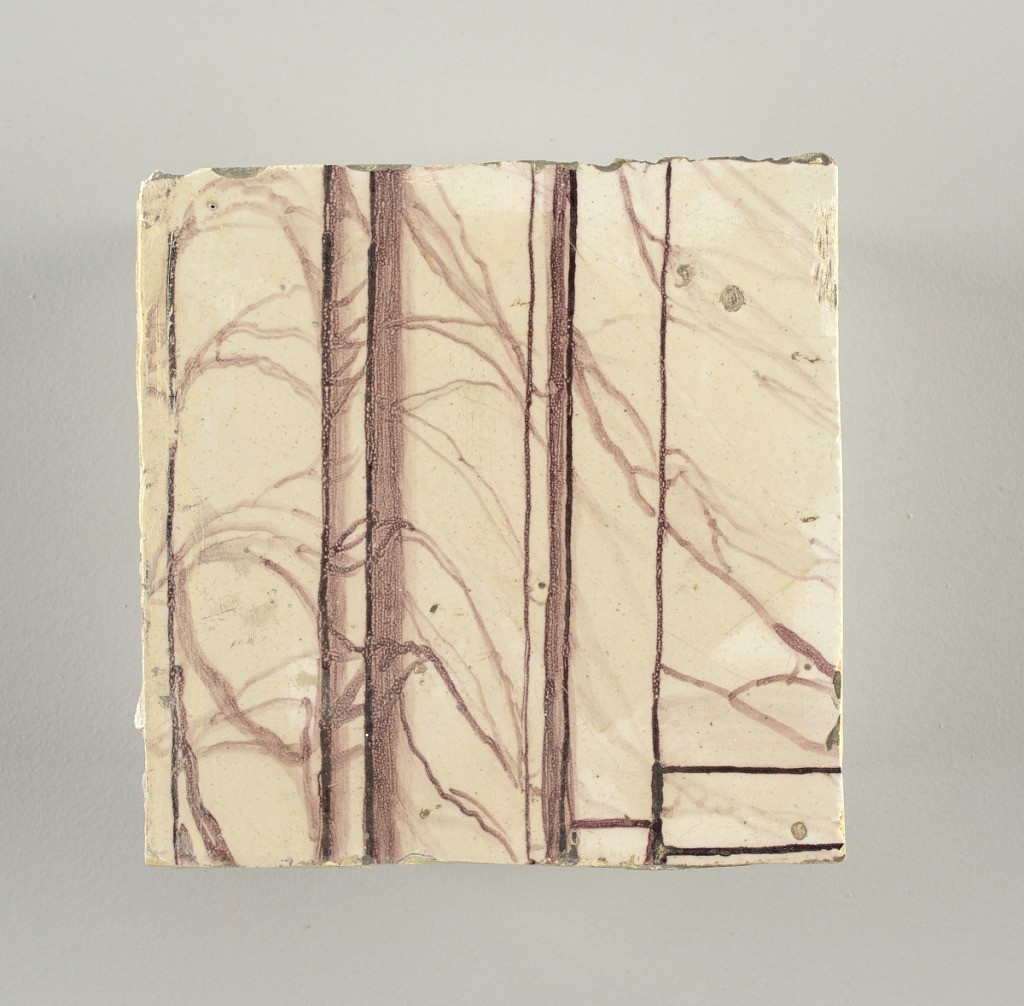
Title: Wall facing
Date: ca. 1725
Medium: tin-glazed earthenware, underglaze
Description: Running design for a frieze or a dado, composed of scrolls of foliage and strapwork, and four repeating motifs--a seated woman in a small upright oval medallion, a putto seated on a rocailled base, and strapwork in axial pattern.  The various panels, A to F, show various repeats of the same design, all being five tiles high and a varying number of tiles wide.